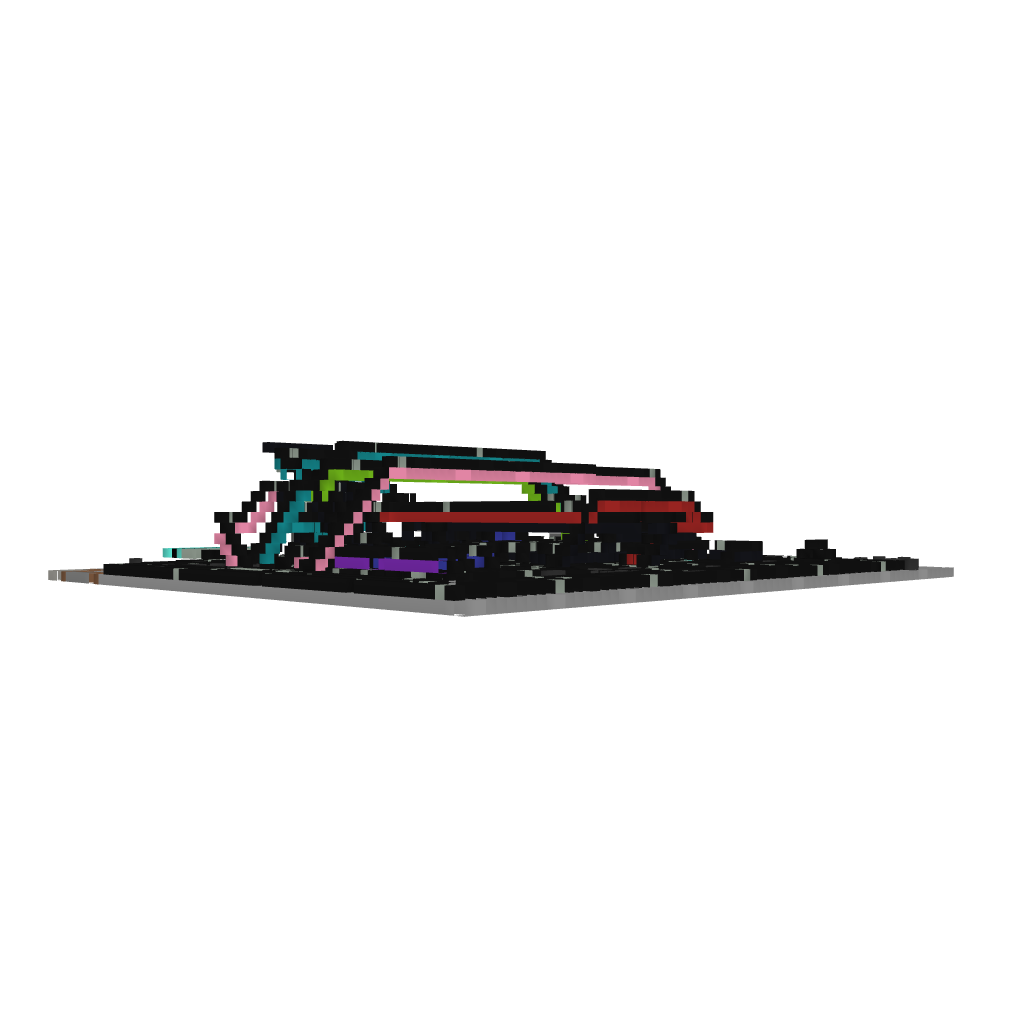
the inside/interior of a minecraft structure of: Numbers 0-9